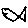
Label: fish